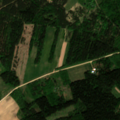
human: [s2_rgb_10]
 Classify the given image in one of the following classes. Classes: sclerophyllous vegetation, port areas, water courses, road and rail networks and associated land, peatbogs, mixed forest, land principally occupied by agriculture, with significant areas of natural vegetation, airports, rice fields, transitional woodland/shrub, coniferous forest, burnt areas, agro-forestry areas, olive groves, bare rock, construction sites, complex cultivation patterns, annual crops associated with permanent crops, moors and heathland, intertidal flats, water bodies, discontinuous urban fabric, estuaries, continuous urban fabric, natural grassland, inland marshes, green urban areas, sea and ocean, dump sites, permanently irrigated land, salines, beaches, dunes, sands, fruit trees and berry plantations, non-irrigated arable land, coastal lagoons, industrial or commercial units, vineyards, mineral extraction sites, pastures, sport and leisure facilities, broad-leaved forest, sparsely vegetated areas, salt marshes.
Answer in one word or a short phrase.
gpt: non-irrigated arable land, pastures, complex cultivation patterns, coniferous forest, mixed forest, transitional woodland/shrub